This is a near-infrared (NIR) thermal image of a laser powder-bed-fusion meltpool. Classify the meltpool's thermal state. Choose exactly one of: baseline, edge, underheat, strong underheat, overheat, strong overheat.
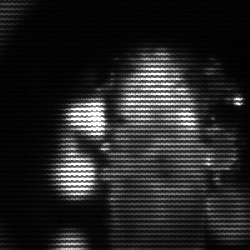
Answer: strong underheat